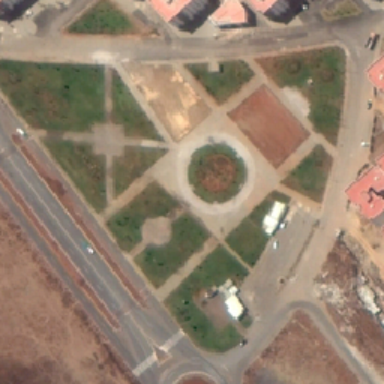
Some other buildings and central triangle square .